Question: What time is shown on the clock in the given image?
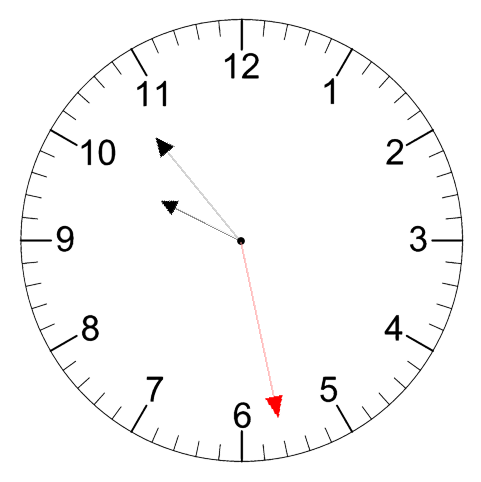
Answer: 09:53:28